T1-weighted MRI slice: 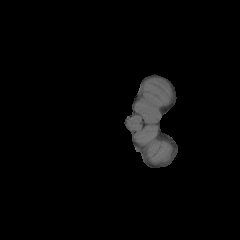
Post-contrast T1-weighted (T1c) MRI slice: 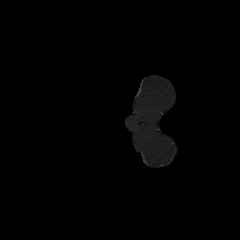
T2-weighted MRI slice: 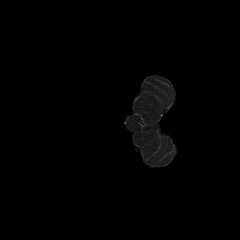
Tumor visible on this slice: no